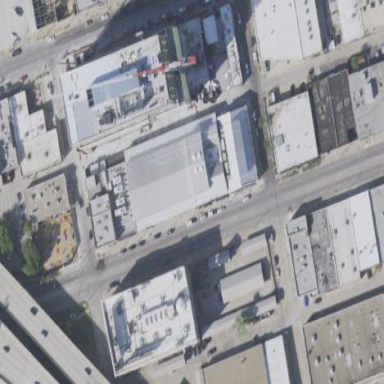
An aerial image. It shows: Commercial building that is nightclub.